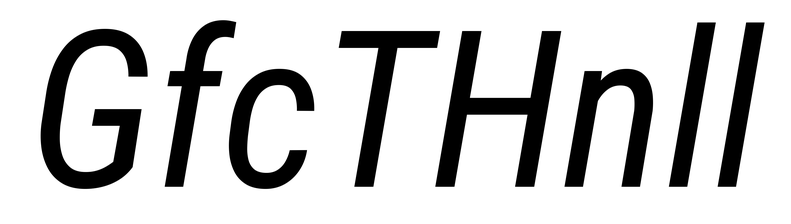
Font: Roboto-Italic_Condensed_Italic